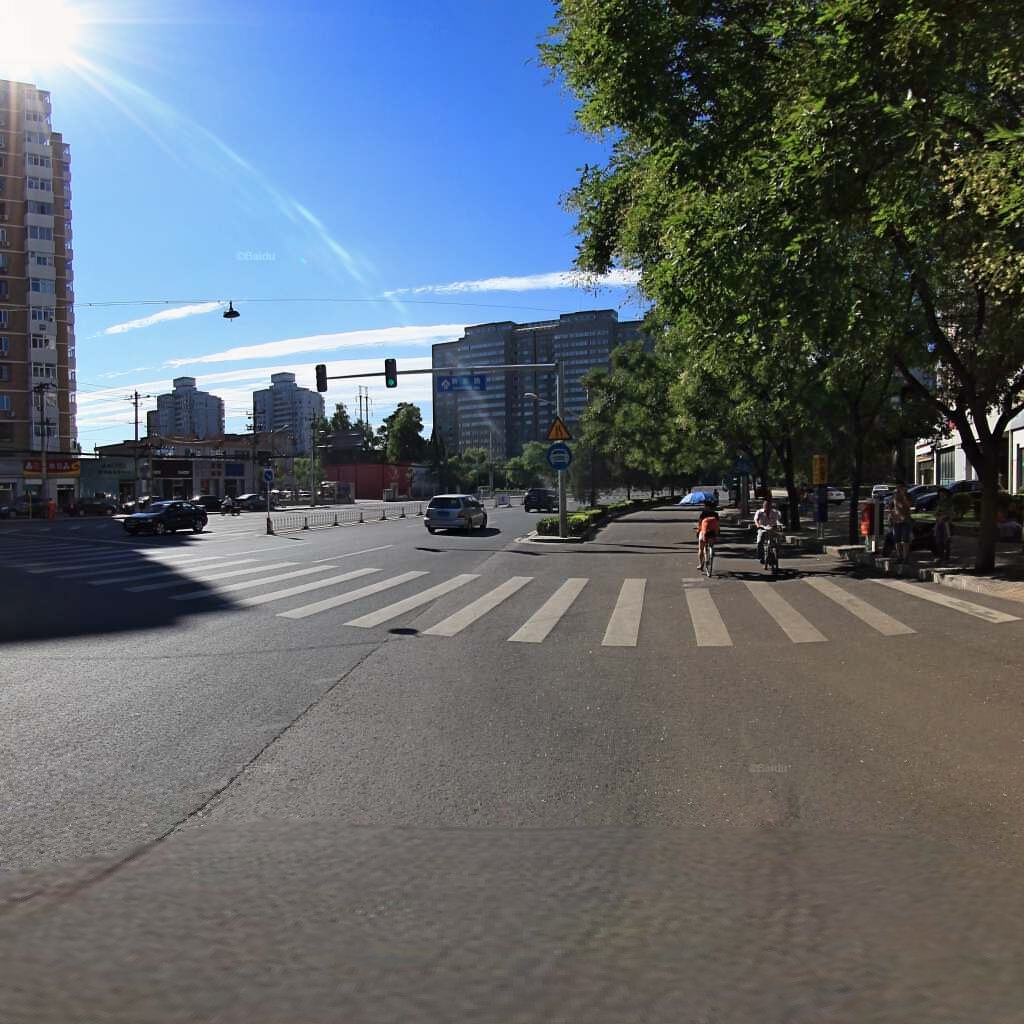
Region: Chaoyang
Road damage annotations: longitudinal crack, longitudinal crack